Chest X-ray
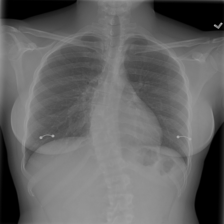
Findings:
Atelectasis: negative
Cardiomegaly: negative
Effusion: negative
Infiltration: negative
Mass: negative
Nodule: negative
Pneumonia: negative
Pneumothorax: negative
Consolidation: negative
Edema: negative
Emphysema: negative
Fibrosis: negative
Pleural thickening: negative
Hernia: negative